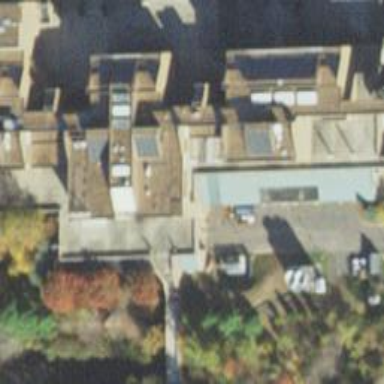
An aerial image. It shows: Multi-storey parking building with paved surface.